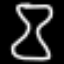
Label: hourglass